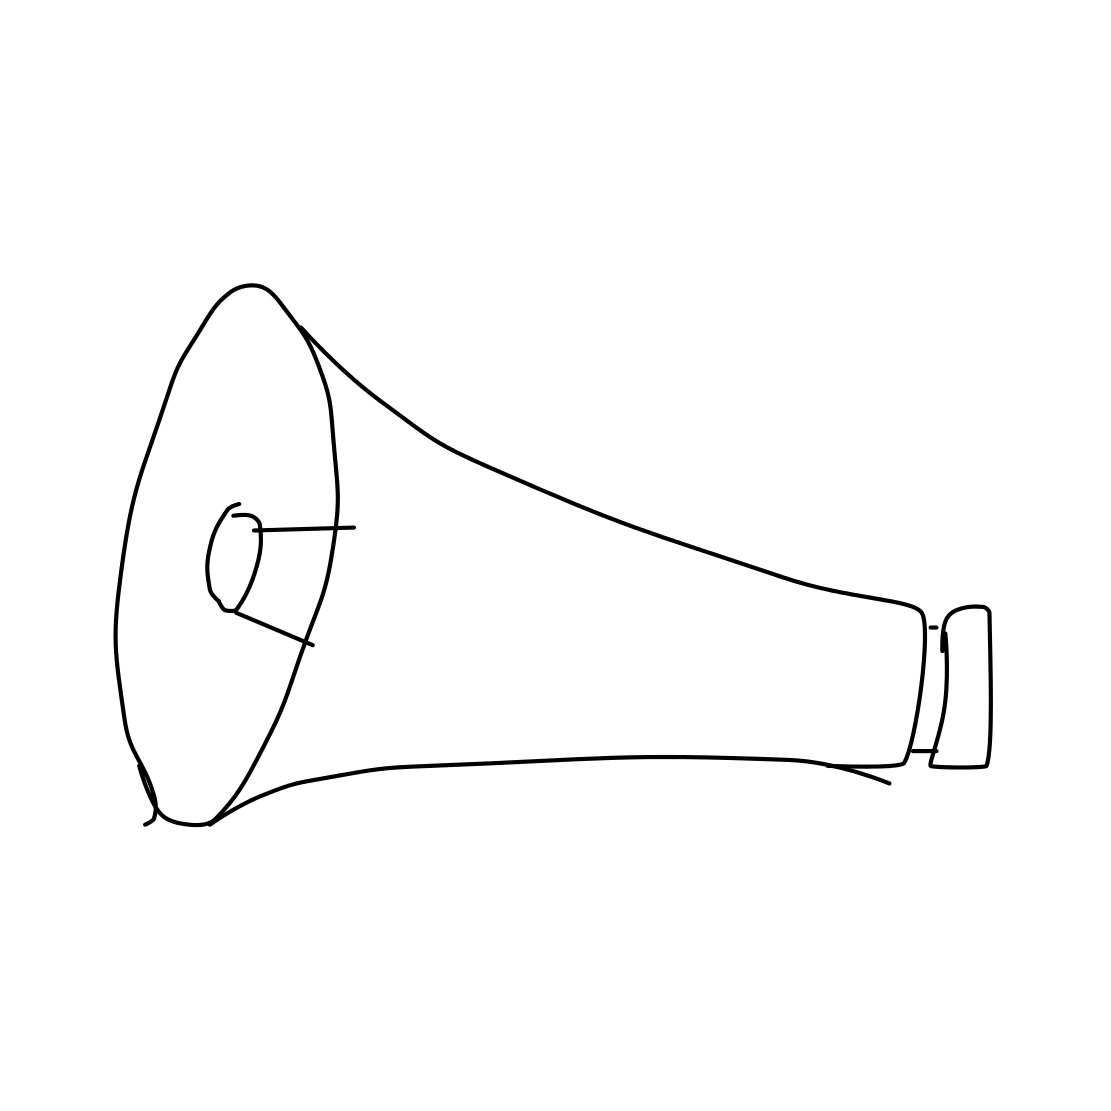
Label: loudspeaker